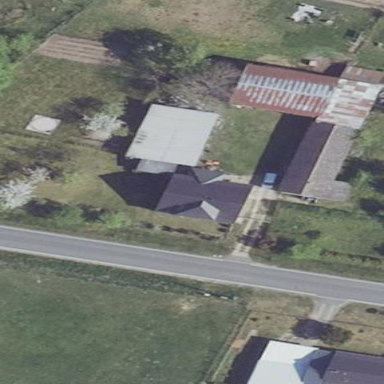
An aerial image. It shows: Simple and straightforward house.